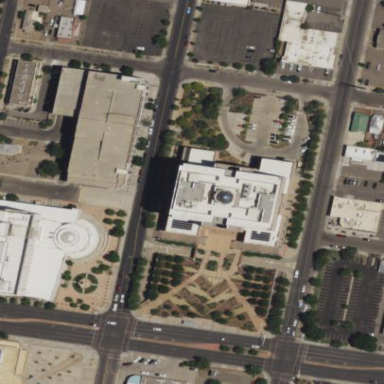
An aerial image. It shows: Courthouse building.